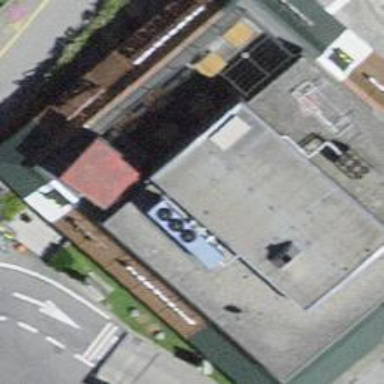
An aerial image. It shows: Fast food establishment.